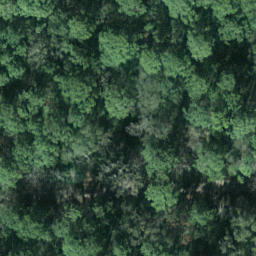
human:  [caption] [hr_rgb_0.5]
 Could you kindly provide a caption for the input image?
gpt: There are lots of emerald green plants in the forest .

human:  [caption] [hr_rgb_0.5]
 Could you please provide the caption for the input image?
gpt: This is a dense forest with emerald green plants .

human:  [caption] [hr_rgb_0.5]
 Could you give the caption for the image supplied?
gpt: Lots of emerald green plants constitute a dense forest .

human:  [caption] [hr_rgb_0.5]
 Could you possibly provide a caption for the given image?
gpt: Lots of emerald green plants in the dense forest .

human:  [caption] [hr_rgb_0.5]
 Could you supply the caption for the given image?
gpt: It is a dense forest .